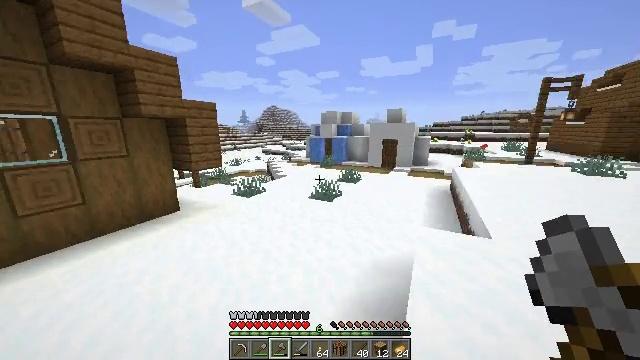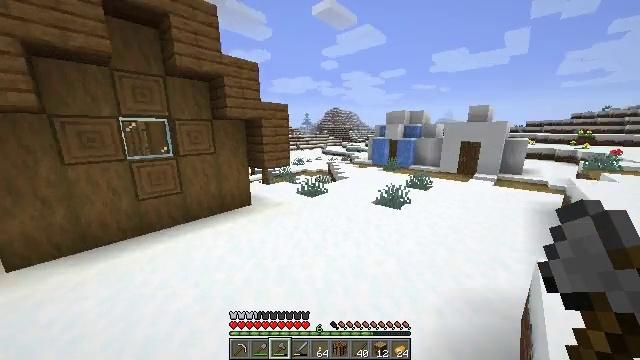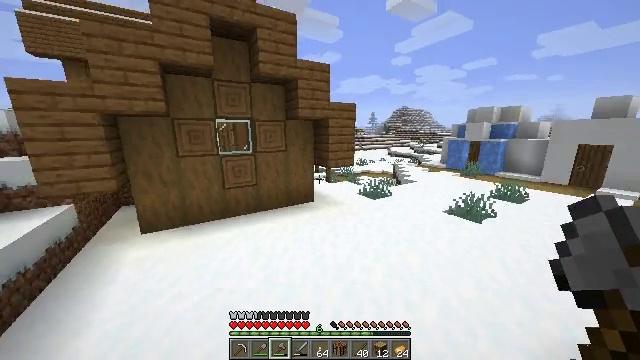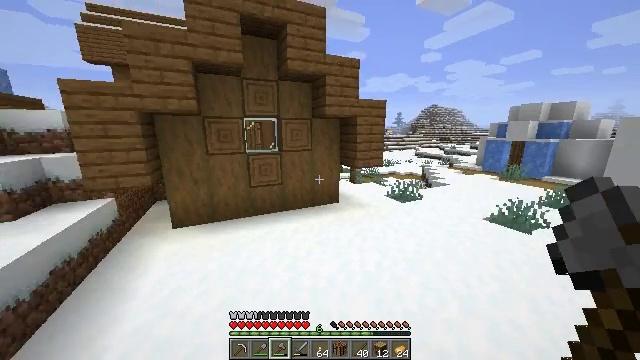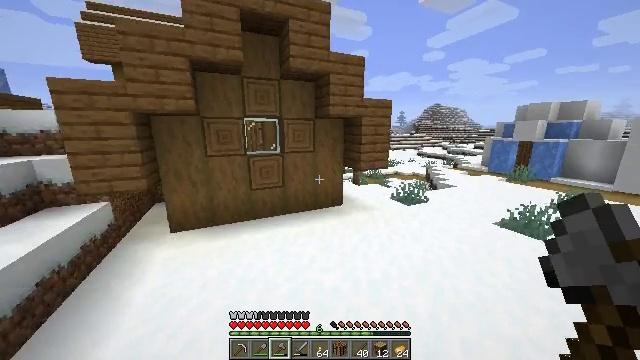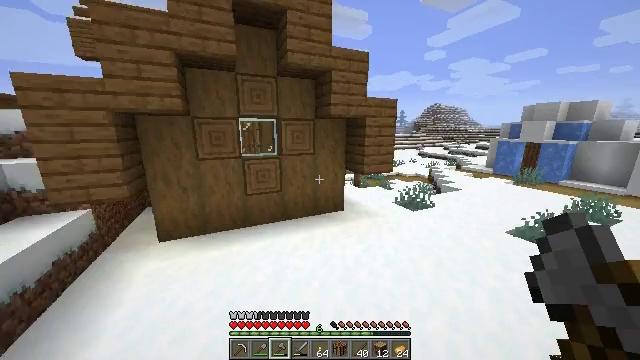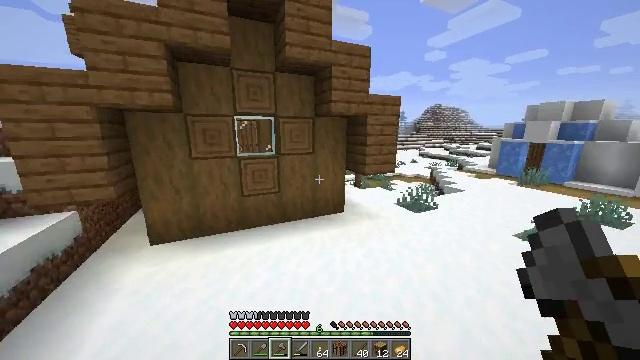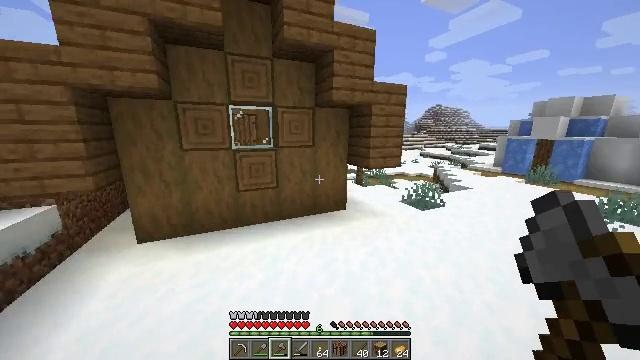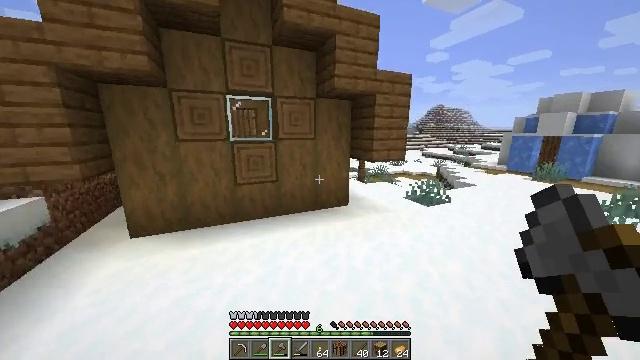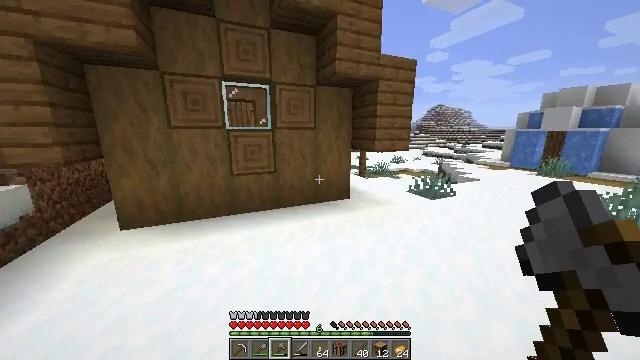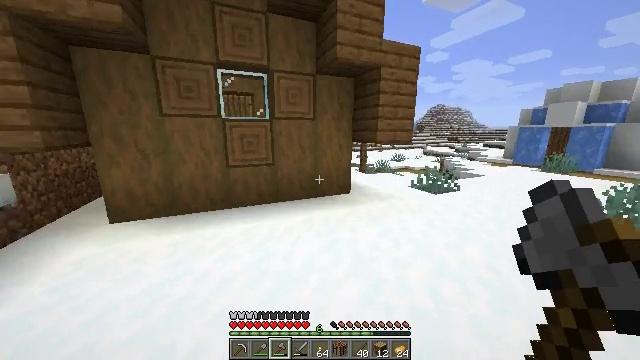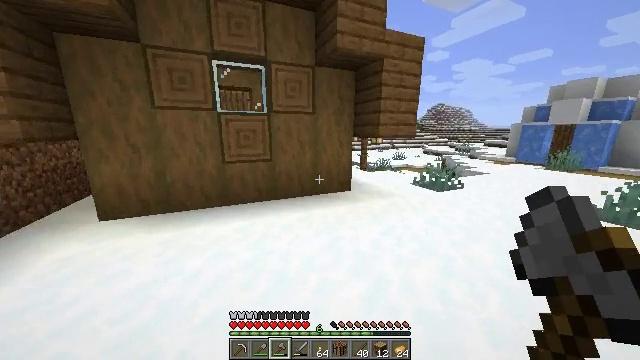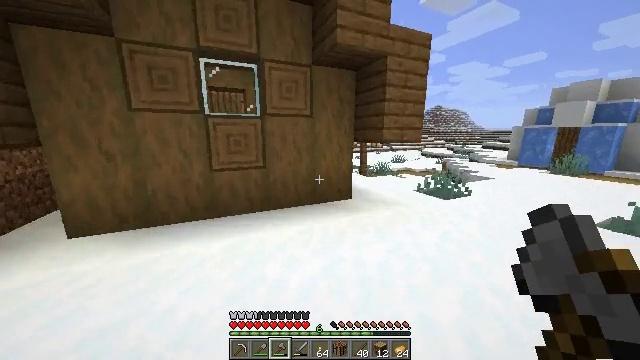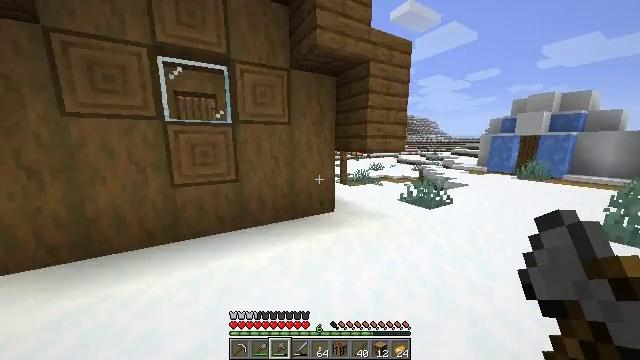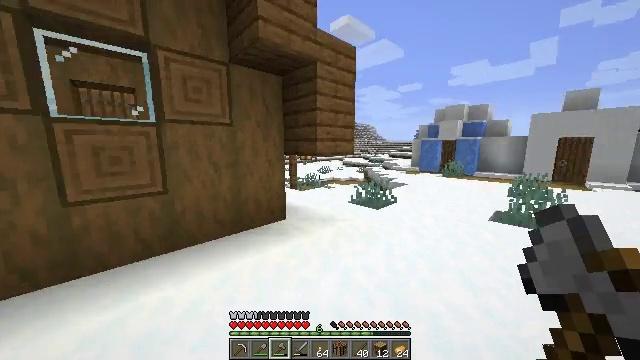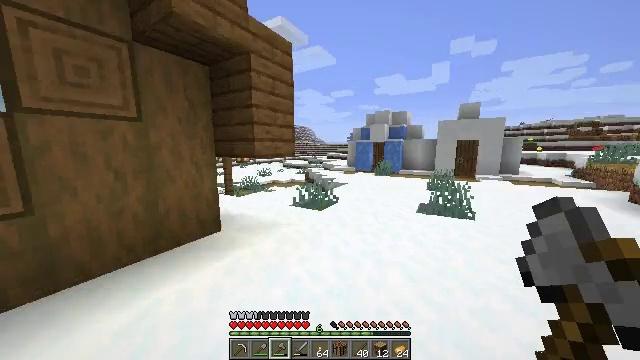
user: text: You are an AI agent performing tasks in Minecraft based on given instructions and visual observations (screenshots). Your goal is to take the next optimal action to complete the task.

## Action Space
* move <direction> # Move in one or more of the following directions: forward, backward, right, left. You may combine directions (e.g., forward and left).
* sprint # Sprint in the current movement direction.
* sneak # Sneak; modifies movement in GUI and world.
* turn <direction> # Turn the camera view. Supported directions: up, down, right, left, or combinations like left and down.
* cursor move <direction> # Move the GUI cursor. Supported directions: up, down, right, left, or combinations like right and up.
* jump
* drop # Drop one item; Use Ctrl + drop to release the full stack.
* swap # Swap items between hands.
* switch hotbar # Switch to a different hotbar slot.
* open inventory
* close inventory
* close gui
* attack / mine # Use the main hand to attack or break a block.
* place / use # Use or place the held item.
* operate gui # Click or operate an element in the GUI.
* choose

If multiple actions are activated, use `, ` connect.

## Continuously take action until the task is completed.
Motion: motion action
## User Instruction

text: Gather spruce leaves to collect foliage.
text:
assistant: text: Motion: move forward and move left, sprint, turn left
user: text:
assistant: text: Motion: move forward and move left, sprint, turn left
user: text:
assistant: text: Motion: move forward, sprint, turn left
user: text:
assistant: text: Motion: move forward, sprint
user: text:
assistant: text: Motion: move forward, sprint
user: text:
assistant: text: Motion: move forward, sprint
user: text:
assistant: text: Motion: move forward, sprint
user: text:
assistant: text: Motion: move forward, sprint
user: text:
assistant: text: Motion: move forward, sprint
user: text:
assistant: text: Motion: move forward, sprint
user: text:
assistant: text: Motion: move forward, sprint
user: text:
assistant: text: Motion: move forward, sprint
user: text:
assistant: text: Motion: move forward, sprint, turn right and up
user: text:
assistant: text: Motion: move forward, sprint, turn right
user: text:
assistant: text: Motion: move forward and move right, sprint, turn right
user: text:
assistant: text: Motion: move forward and move right, sprint, turn right
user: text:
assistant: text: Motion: move forward and move right, sprint, turn right
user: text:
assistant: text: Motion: move forward and move right, sprint
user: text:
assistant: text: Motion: move forward, sprint, turn right
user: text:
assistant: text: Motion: move forward, sprint, turn right
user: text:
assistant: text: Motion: move forward, sprint, turn right
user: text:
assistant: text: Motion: move forward, sprint, jump
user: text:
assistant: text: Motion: move forward, sprint, jump
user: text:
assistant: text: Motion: move forward, sprint, jump
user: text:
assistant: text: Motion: move forward, sprint, jump
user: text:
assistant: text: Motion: move forward, sprint, jump
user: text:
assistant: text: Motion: move forward, sprint
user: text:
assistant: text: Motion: move forward, sprint
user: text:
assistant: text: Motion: move forward, sprint
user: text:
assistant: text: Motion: move forward, sprint, turn right